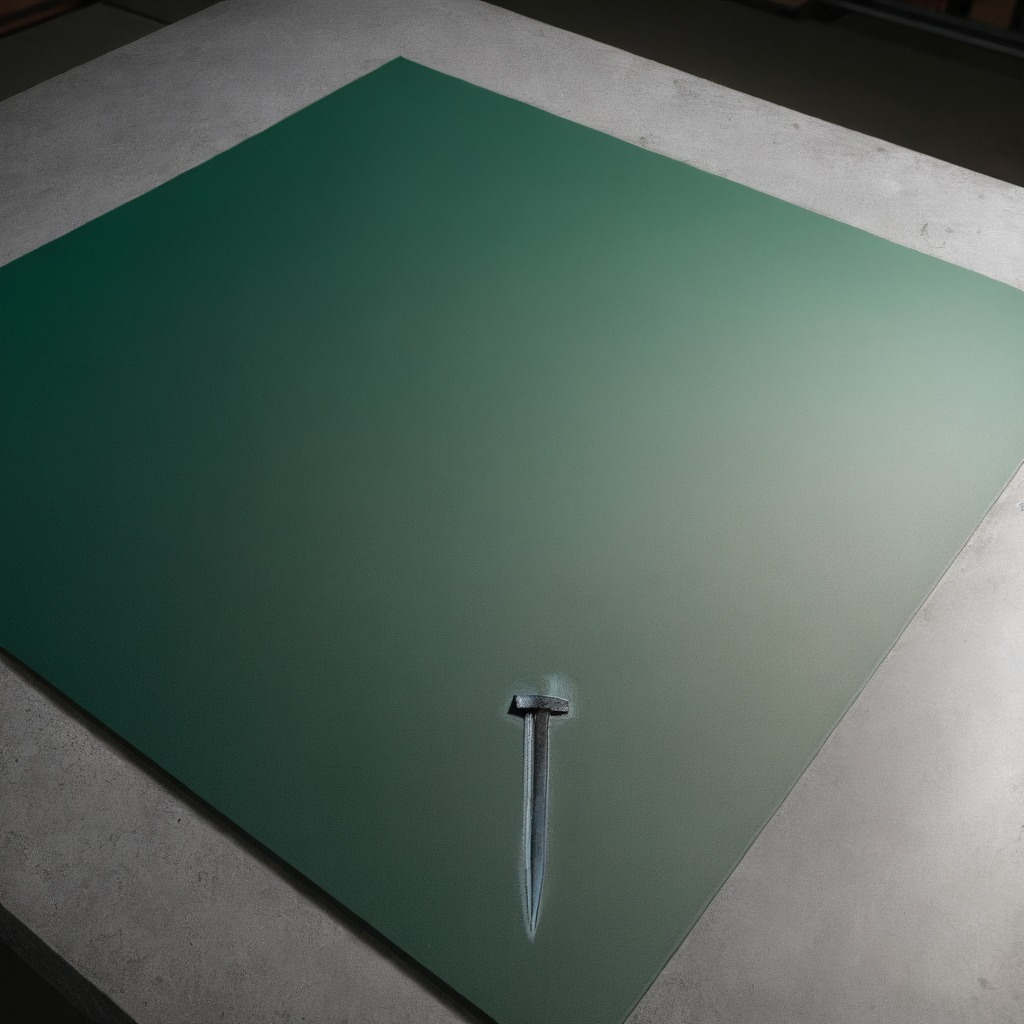
A nail is lying on the green rubber mat in the workshop.